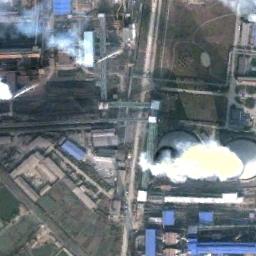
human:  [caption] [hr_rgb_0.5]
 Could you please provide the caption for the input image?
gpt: The thermal power station is on the grass next to some buildings with white mist above .

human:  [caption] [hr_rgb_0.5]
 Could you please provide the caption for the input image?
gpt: There are rows of blue or red buildings on one side of the two thermal power stations .

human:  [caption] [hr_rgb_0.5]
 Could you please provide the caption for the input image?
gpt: There are many buildings next to the thermal power station .

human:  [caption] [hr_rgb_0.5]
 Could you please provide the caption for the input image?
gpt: In the thermal power station, there are plant and machinery, pipelines, two cooling towers emitting steam, and two chimneys emitting smoke .

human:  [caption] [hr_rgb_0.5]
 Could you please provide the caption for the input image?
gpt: There are some buildings and two chimneys on the thermal power station .